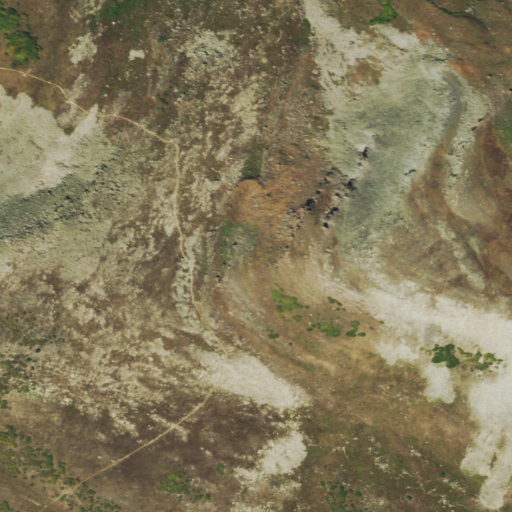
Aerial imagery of gap in Colorado named Searle Pass containing shrub, grassland, and barren land